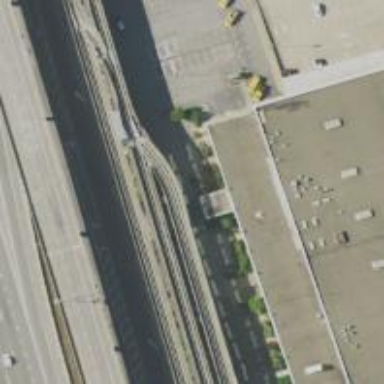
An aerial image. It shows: Monorail bridge used for siding service.